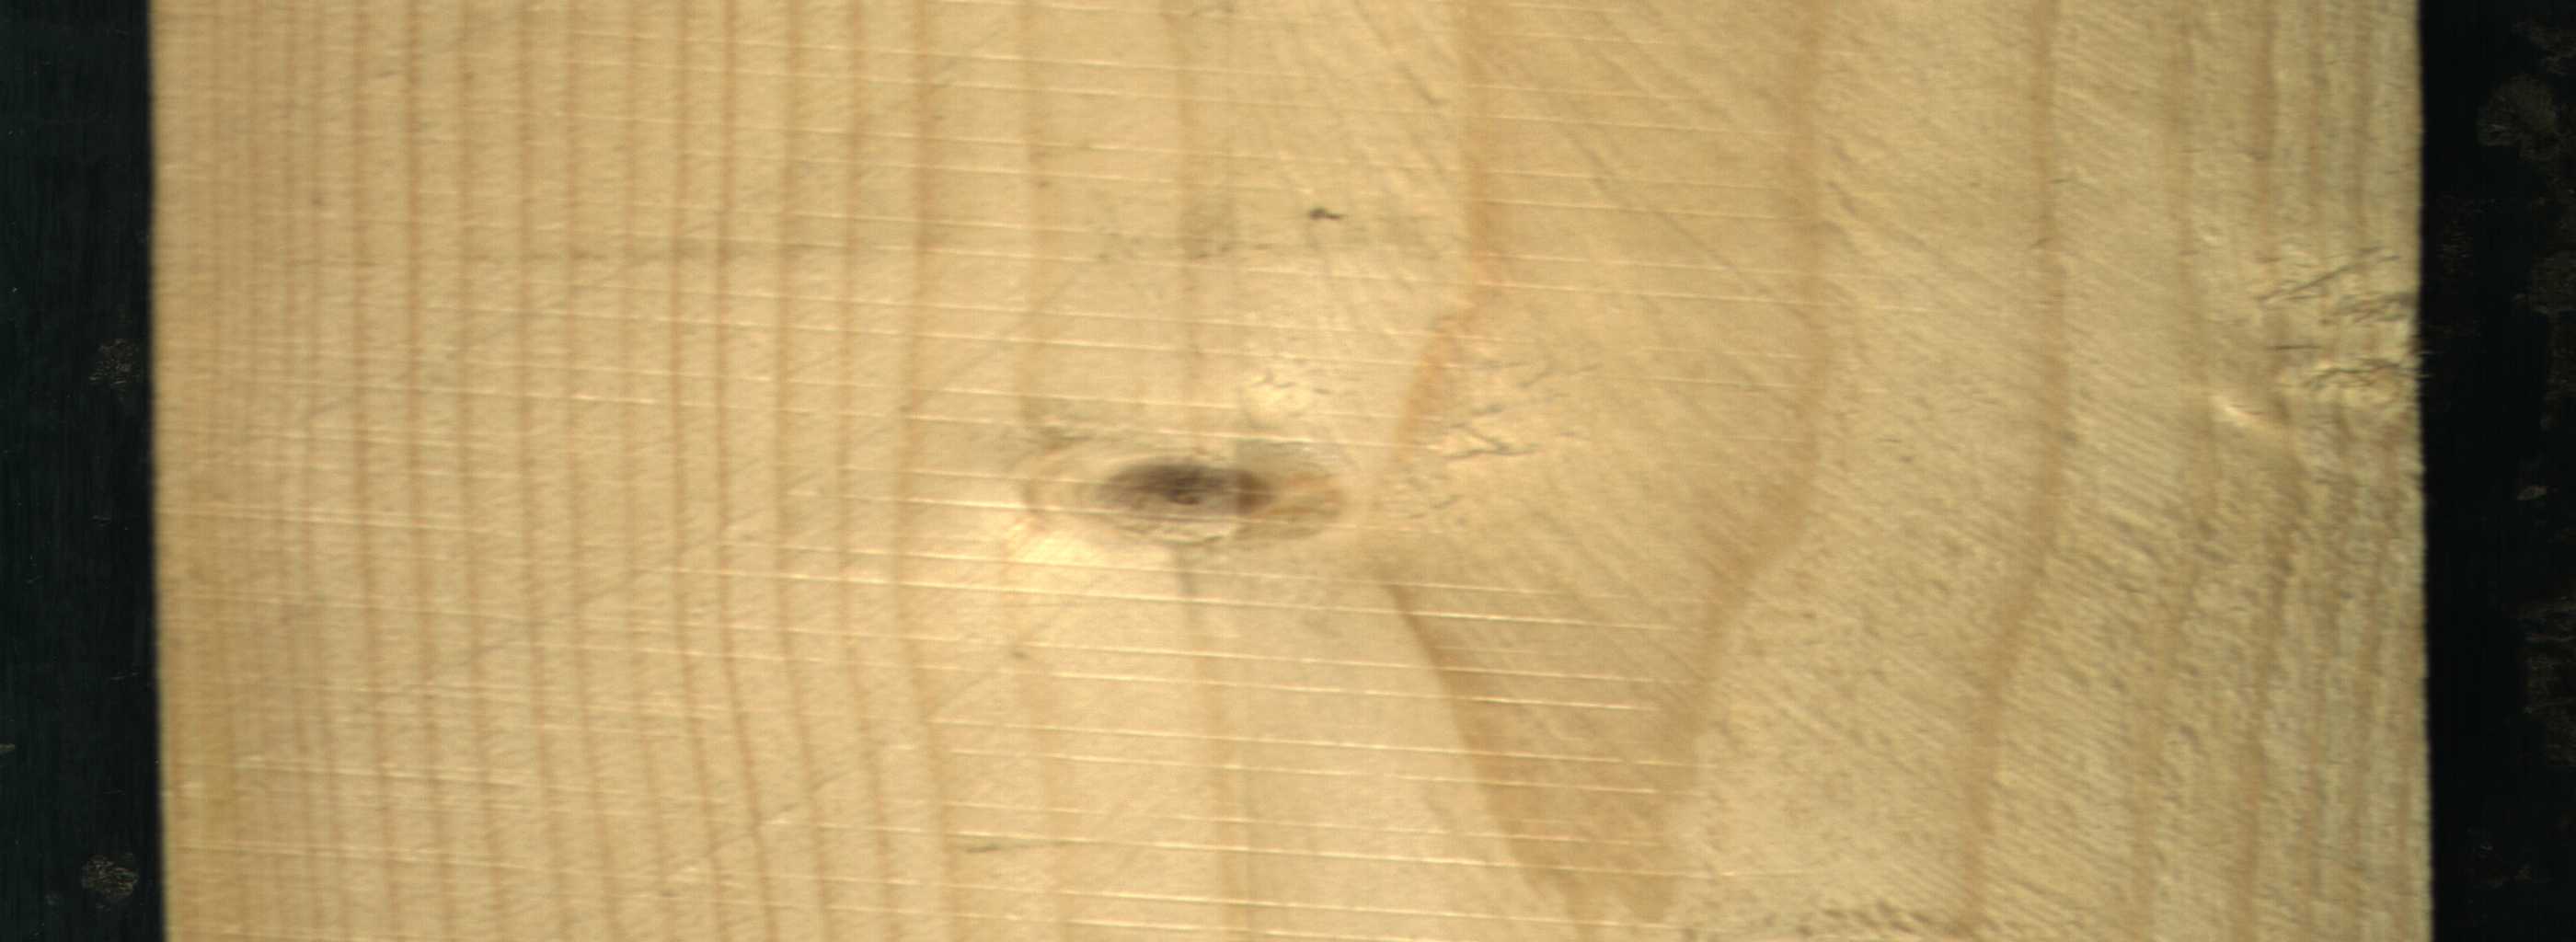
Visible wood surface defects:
Live_Knot